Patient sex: M
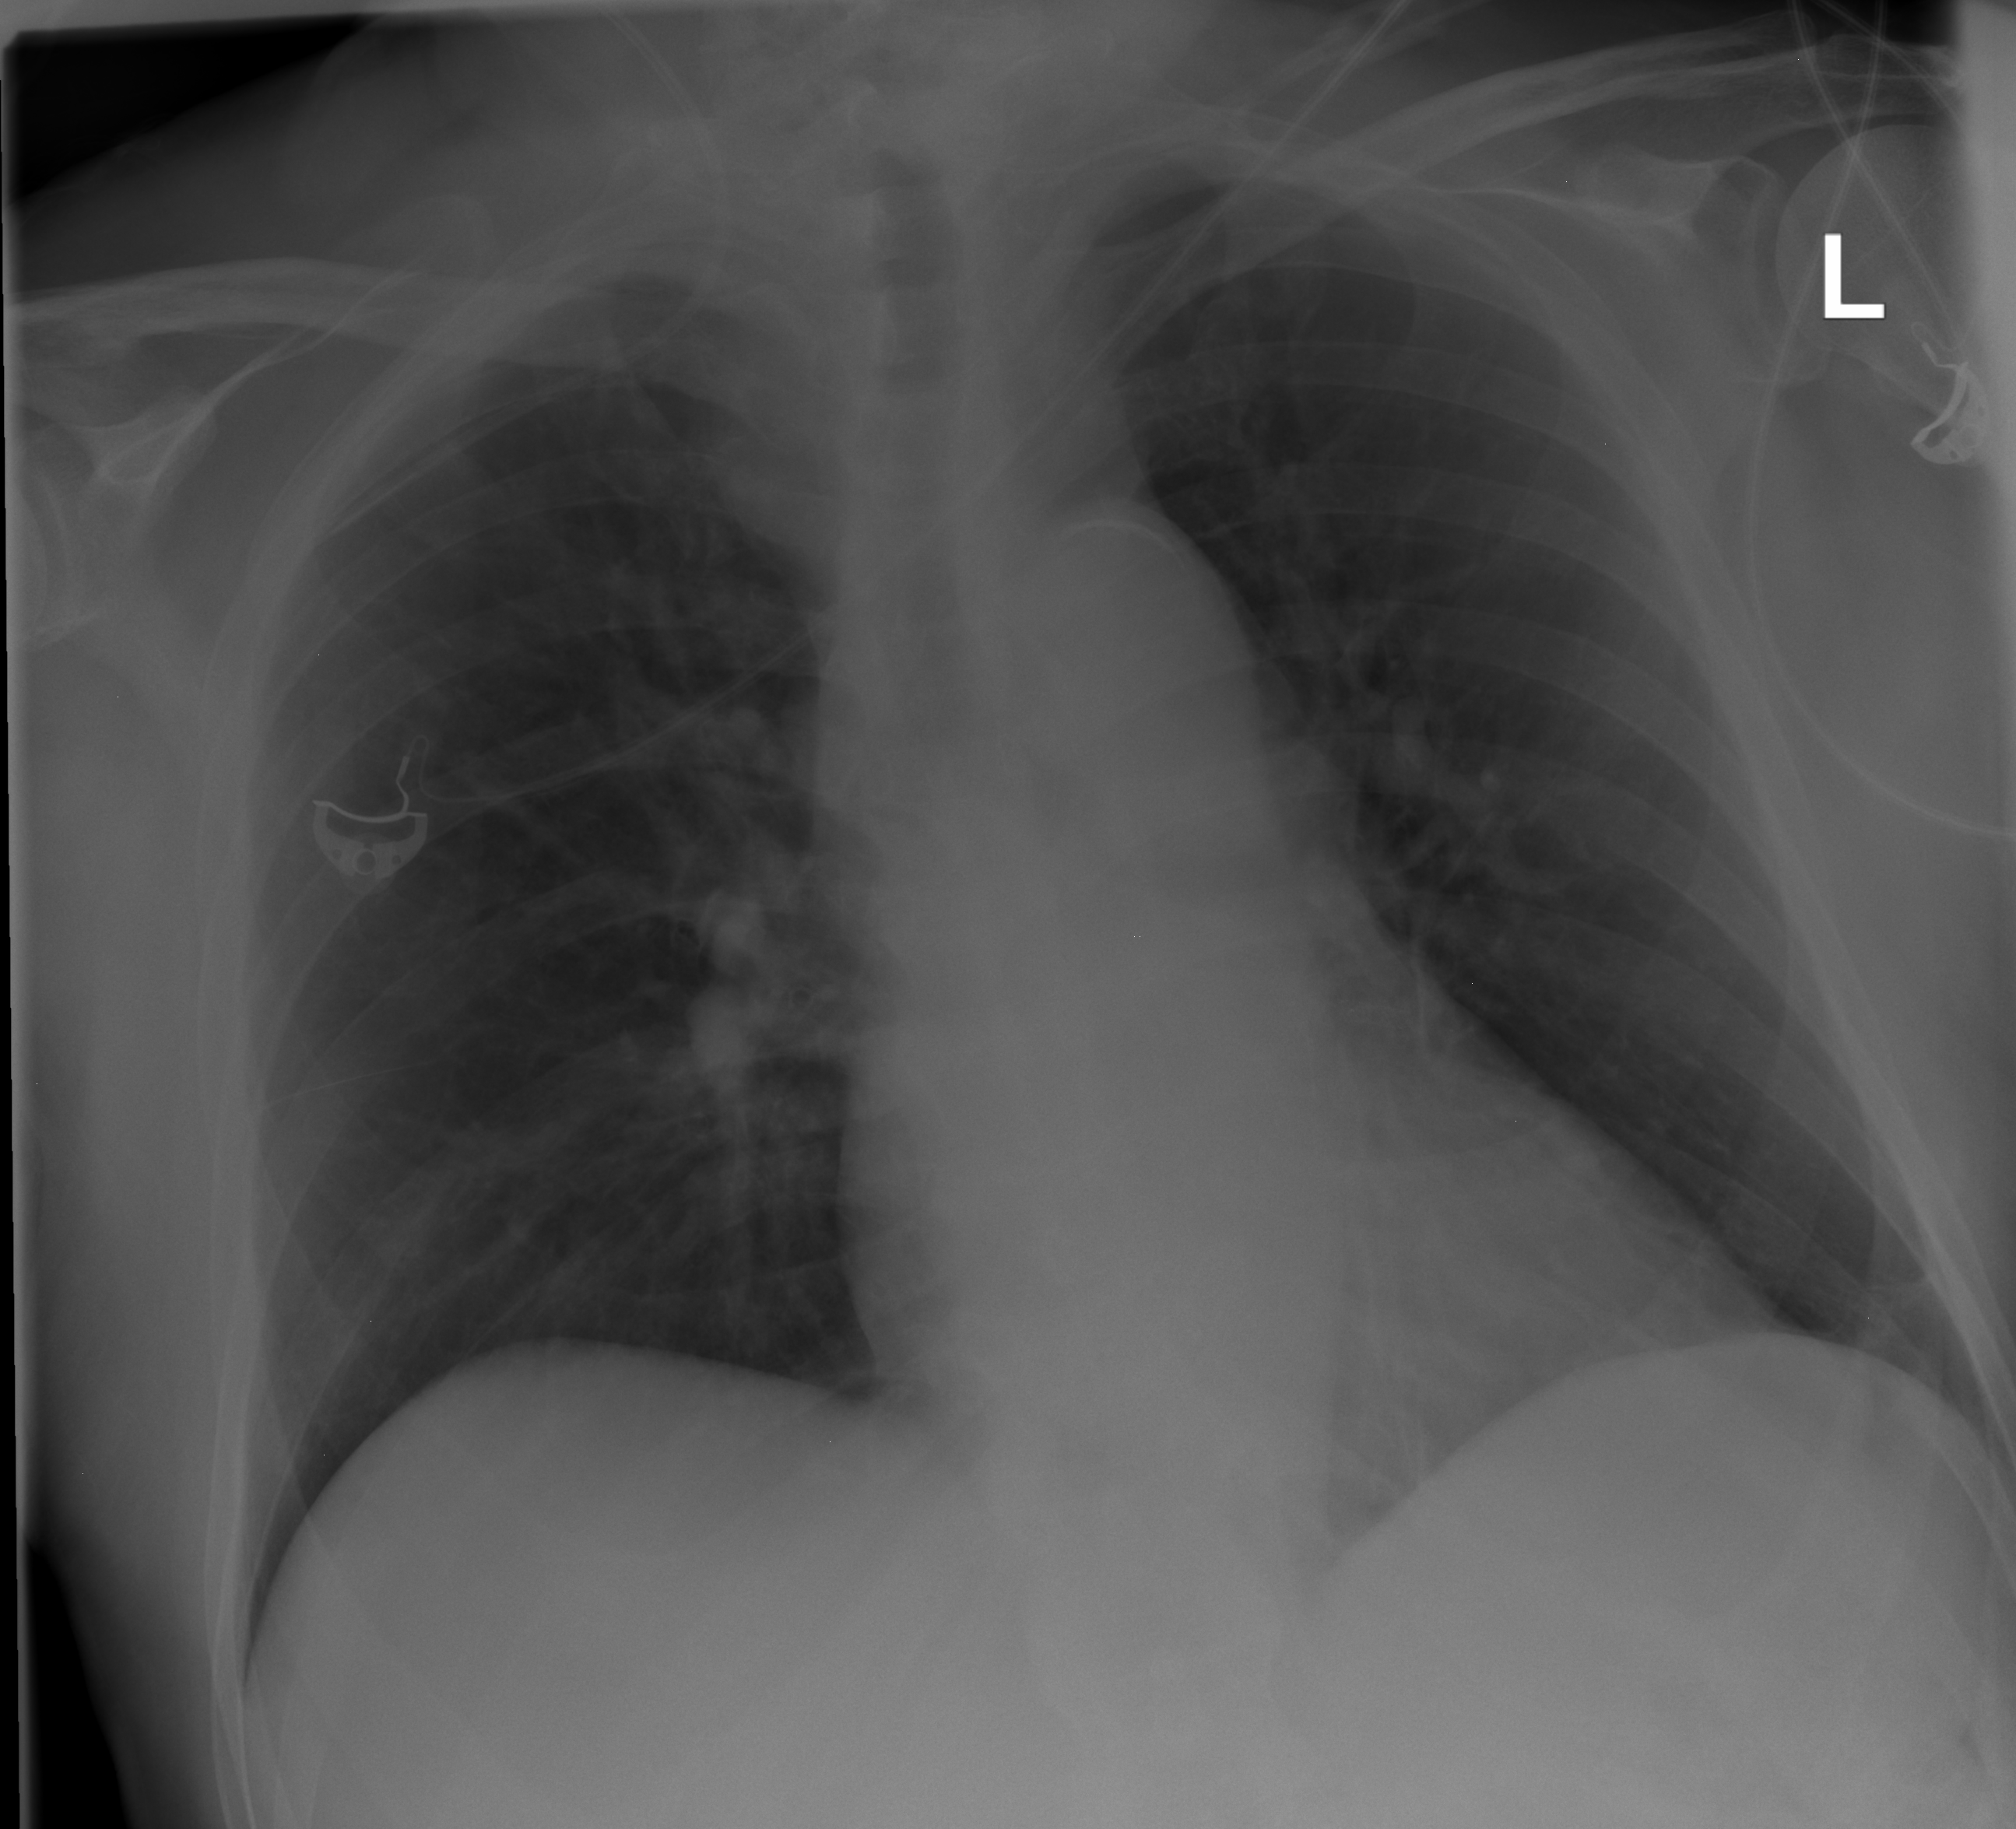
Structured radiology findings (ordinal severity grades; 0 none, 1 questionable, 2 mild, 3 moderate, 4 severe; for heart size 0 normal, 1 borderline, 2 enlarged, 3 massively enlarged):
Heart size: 0
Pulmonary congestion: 0
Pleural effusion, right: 0
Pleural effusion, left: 0
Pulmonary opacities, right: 0
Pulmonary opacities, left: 0
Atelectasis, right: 0
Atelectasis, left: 2